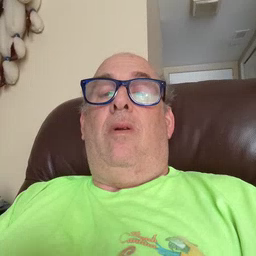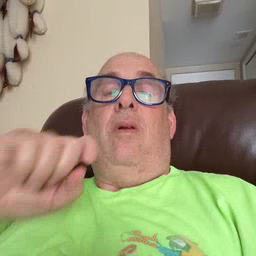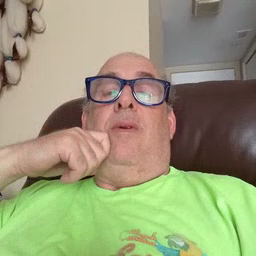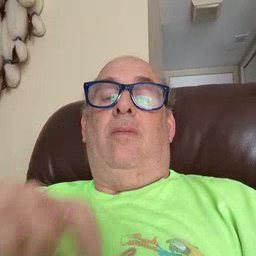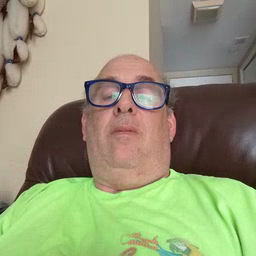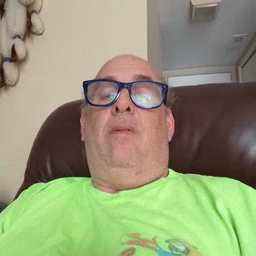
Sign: apple